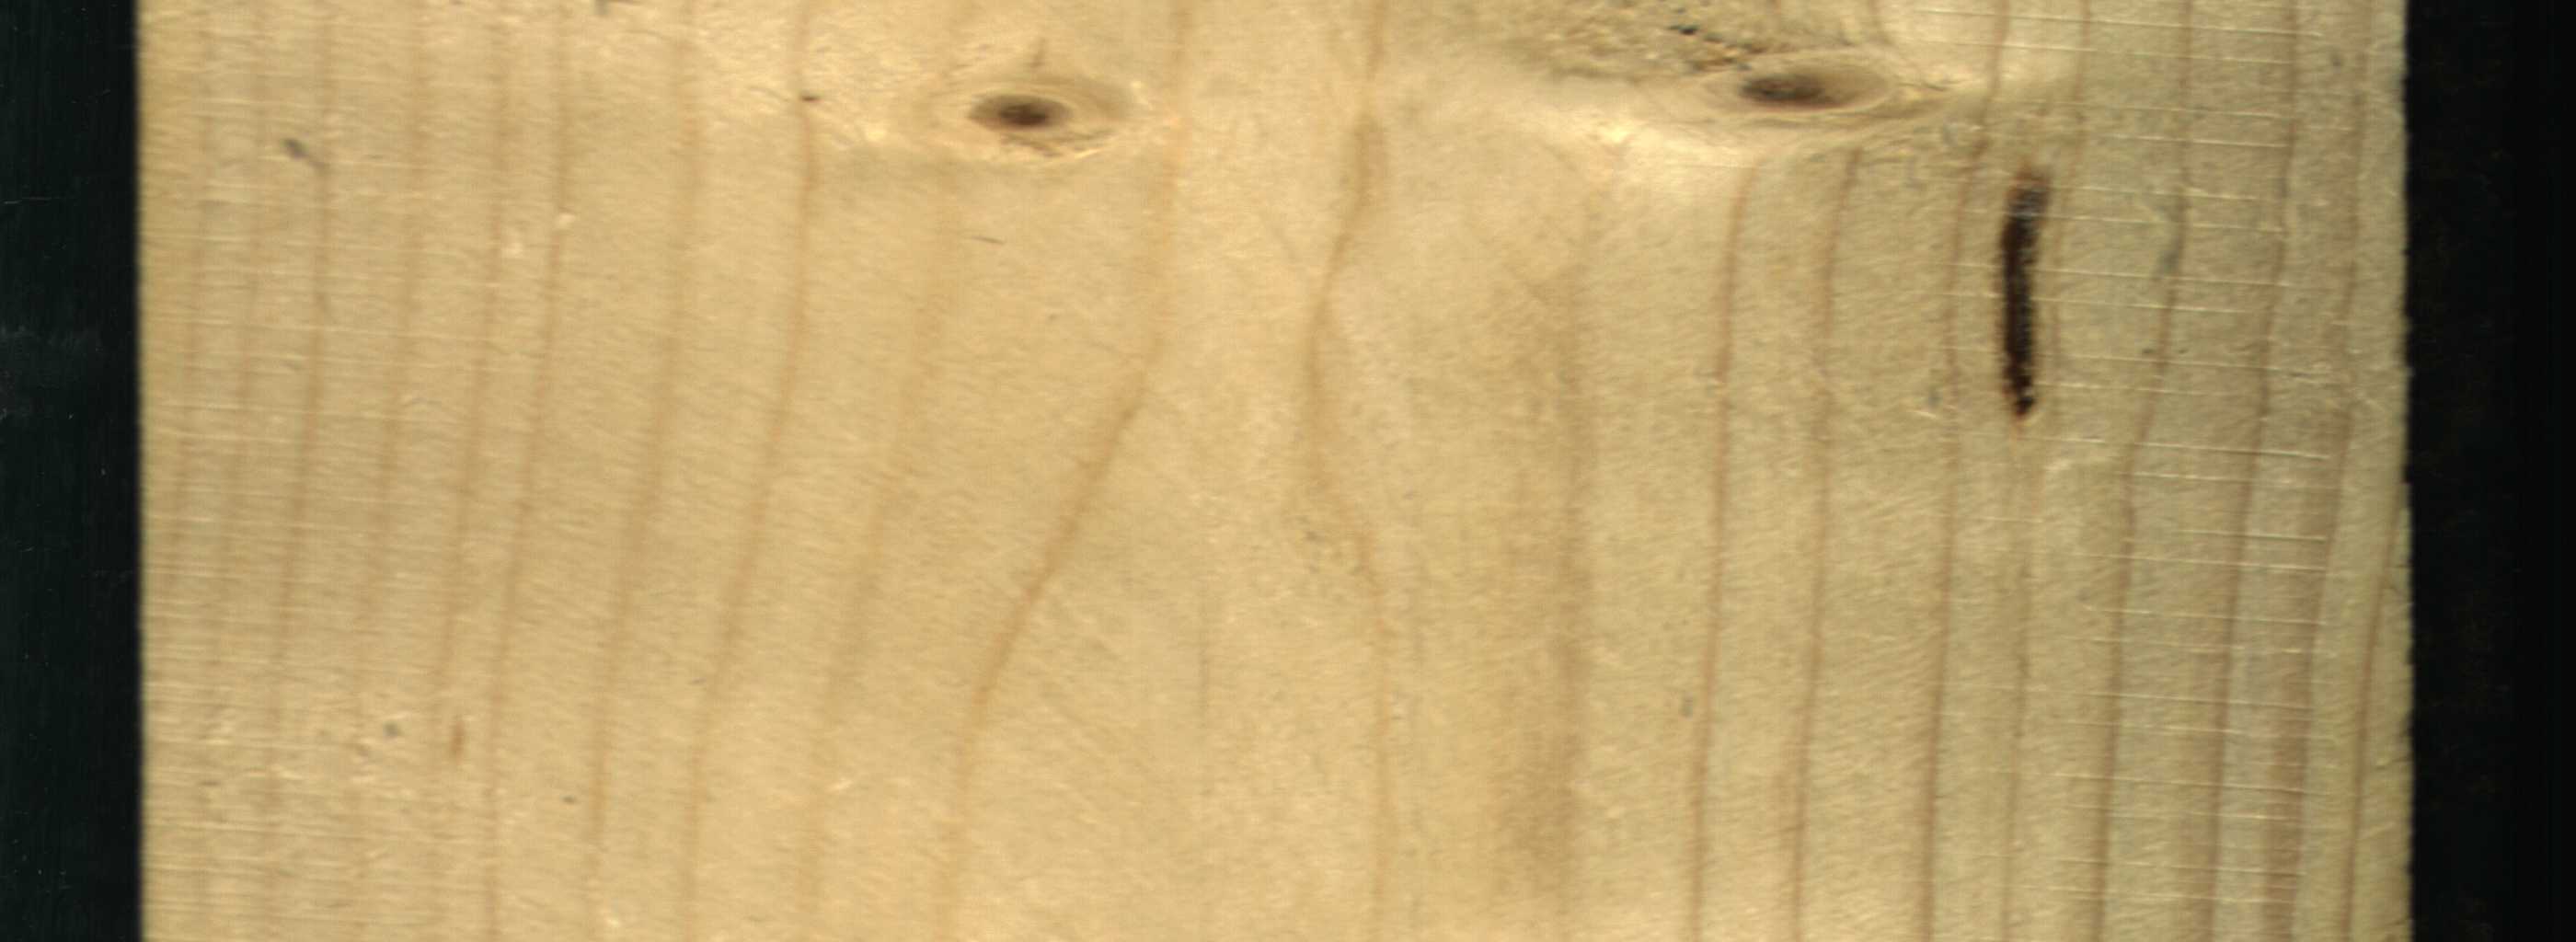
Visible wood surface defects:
resin
Live_Knot
Live_Knot